Question: I have a field as PopUp LOV and as source a shared component with the corresponding code.
'''
'SELECT u.Lastname || ', ' || u.Firstname AS displayed, i.IUUID
from INTERNAL_SUPERVISORS i
left outer join USERS u on i.UUID=u.UUID
union
SELECT u2.Lastname || ', ' || u2.Firstname AS displayed, p.PRID
FROM PROFESSOR p
left outer join USERS u2 on p.UUID=u2.UUID '
'''
This is my column mapping in the LoV:

I want it to be possible to select a person from the one or from another table and give different IDs as return value depending on the selection.
With this implementation it is possible to see and select persons from both tables but when I save the form, I cannot see the User from the professor table but can only see the person from the other table.
Is it because of the return value in the column mapping?
If so is it possible to select two possible return values?
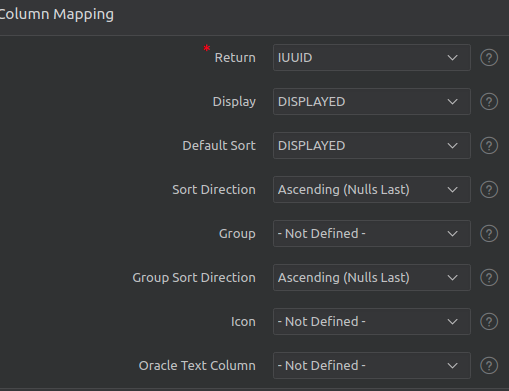
Answer: > I cannot see the User from the professor table
I'd say that it depends on you're looking at it. If data in a table (you use to store values selected from that LoV) corresponds to two tables, then - when reviewing data - you have to join it to both other tables - 'internal_supervisors' and 'professor'.
Usually, when designing data model, we use foreign keys to maintain referential integrity. As you allow both 'iuuid' and 'prid' to be stored, then it means that you have to check both of those tables while retrieving data.